Brain MRI, t2w sequence, axial 2D slice.
Patient: age 43, sex M, weight 95 kg, height 1.95 m
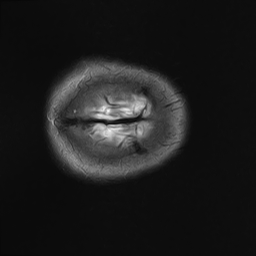